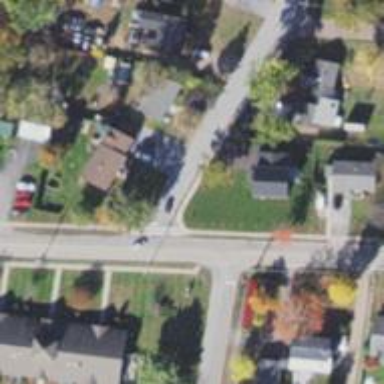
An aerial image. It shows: Road with stop sign.